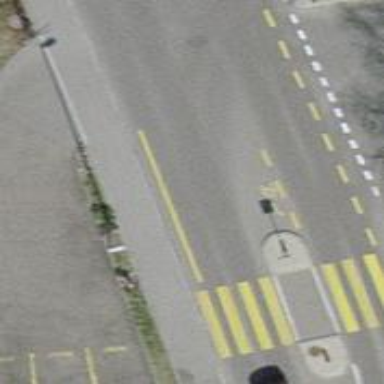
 featuring designated cycle lane on the left."